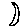
Label: moon